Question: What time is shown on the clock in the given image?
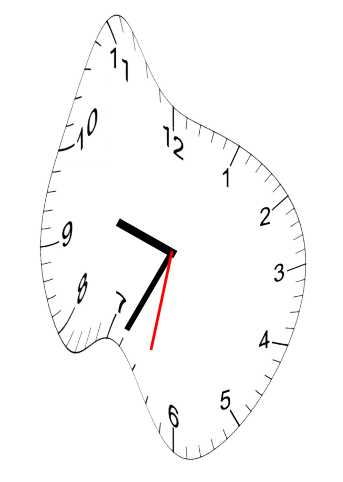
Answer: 09:34:32